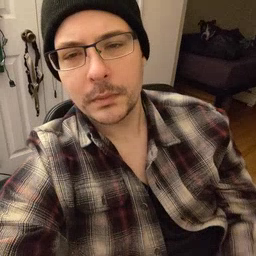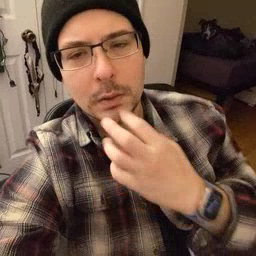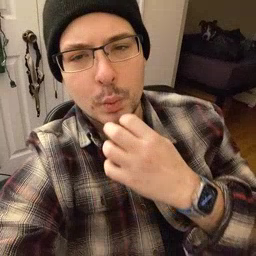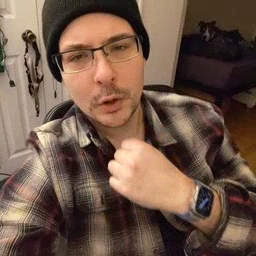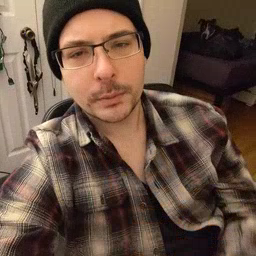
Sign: underwear